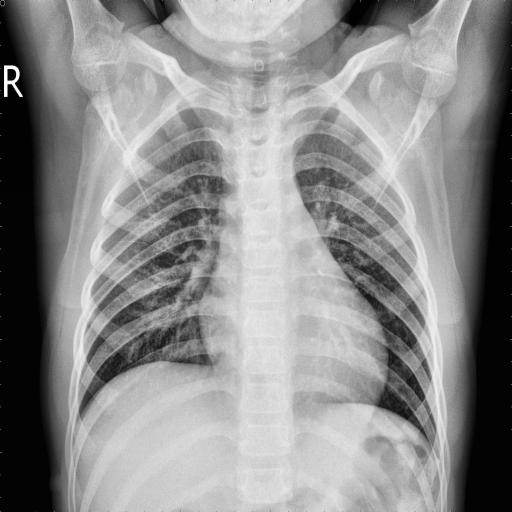
Finding: NORMAL